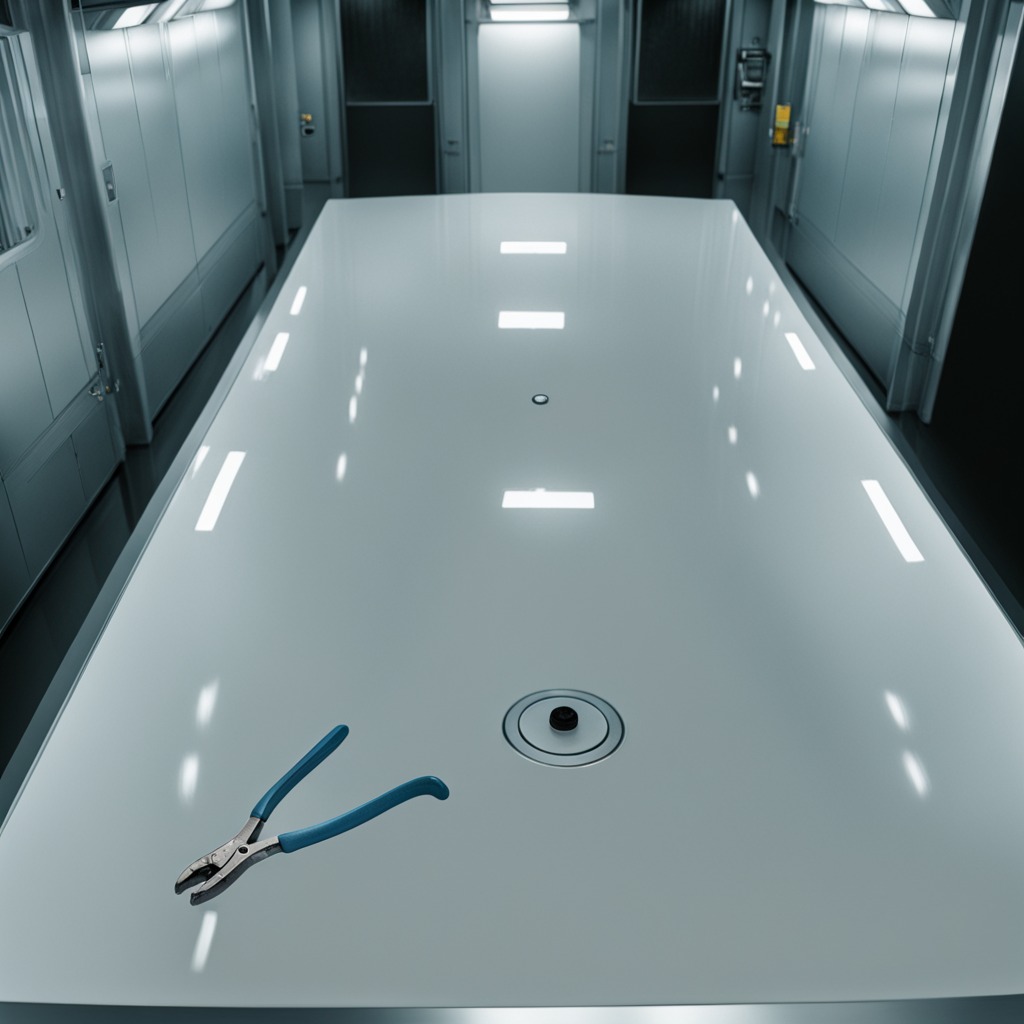
A plier is lying on the table.